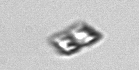
Label: Bacillariophyceae_morphotype1